Question: Hi Why my csrf token value is null ? And when i don't use token i havent TokenMismatchException!!!! how can i fix it ?

I dug deeper and found that a session is not being registered in SessionServiceProvider. Is there something that needs to be enabled for this to work by default? Since I am a Laravel beginner, I am not sure how to follow the advice above. How do I make sure that my routes are added under the "web" group?
'''
<form method="post" action="<?php echo url('/form'); ?>">
<input type="hidden" name="_Token" value="{{ csrf_token() }}">
<input type="text" name="Title" placeholder="Title"><br>
<textarea rows="10" name="Content" placeholder="Content"></textarea><br>
<input type="submit" value="Send">
</form>
'''
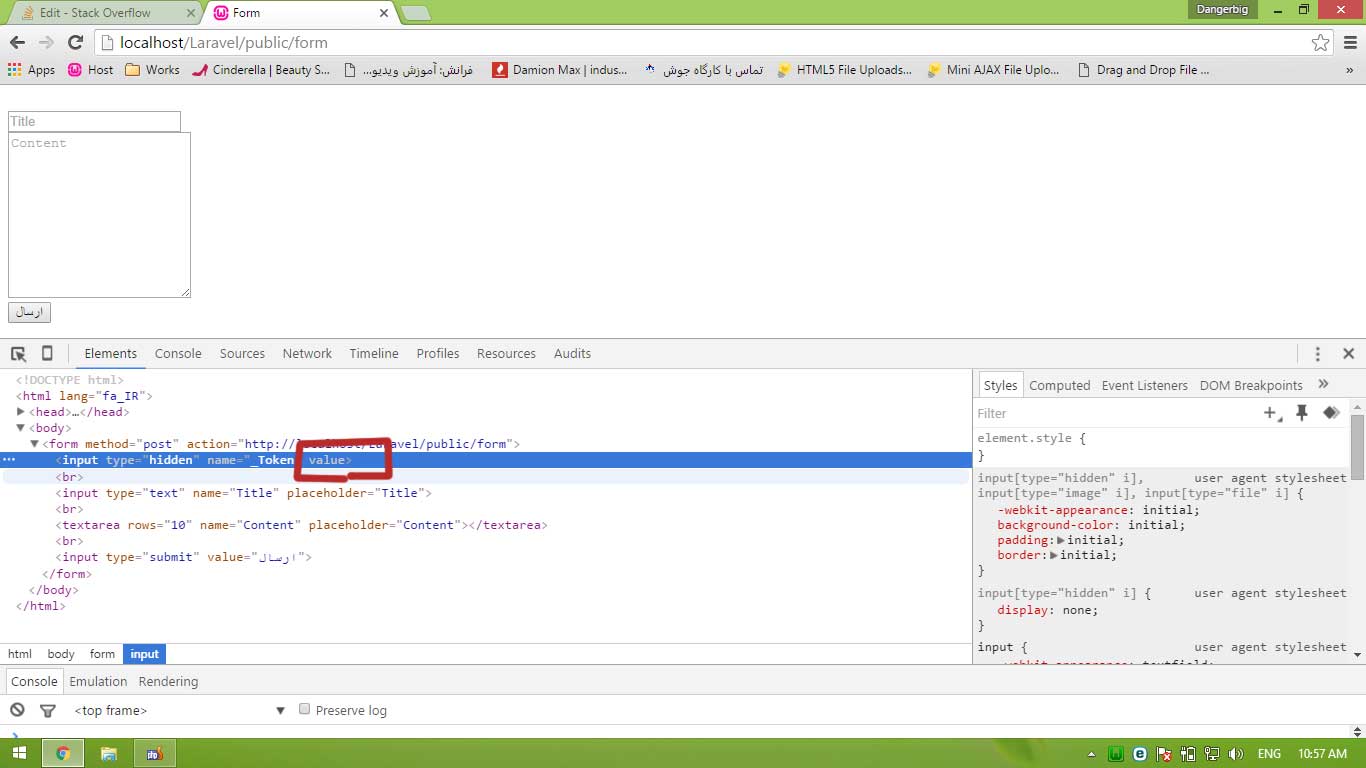
Answer: Make sure your route has the milddleware applied to it.
Pretty much any route where you will want sessions, csrf protection, encrypted cookies, session errors, etc ... you will need the 'web' middleware group applied.
Check your routes.php file for the route group like so:
'''
Route::group(['middleware' => 'web'], function () {
//
});
'''
Since 5.2.27 The 'RouteServiceProvider' now puts all your routes in 'routes.php' in a route group that has the 'web' middleware applied for you.